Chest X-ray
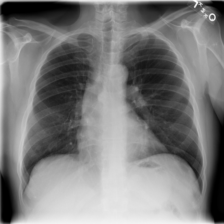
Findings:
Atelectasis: negative
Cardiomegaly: negative
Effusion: negative
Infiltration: negative
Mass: negative
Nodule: negative
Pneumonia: negative
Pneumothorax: negative
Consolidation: negative
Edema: negative
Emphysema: negative
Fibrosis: negative
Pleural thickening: negative
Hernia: negative